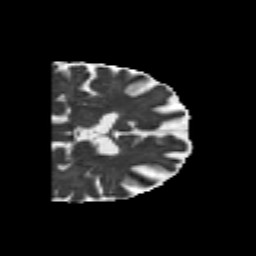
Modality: MD
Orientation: coronal
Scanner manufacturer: siemens
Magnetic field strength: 3 T
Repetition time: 6.8 s
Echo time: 0.093 s